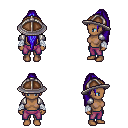
a pixel art fantasy rpg character, female body template, human, dark skin, steel arm armor, magenta pants, blue extra-long topknot hairstyle, chain helm, white cloth bandages, four views (front, back, left, right), 2x2 character sprite sheet, small pixel art, hard edges, no anti-aliasing